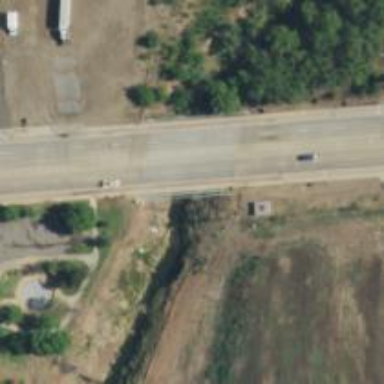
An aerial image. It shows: Primary highway crossing over bridge.